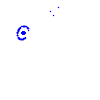
Particle: proton